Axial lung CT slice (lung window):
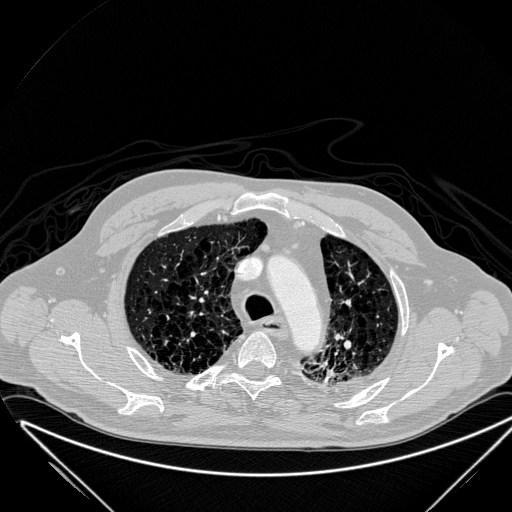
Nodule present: no